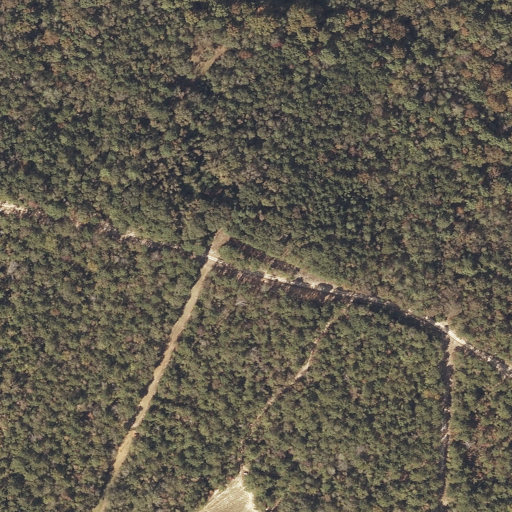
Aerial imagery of ridge(s) in Alabama named Center Ridge containing mixed forest, evergreen forest, deciduous forest, open development, shrub, and low intensity development